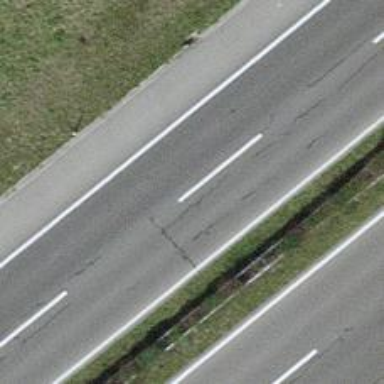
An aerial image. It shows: Asphalt motorway.